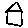
Label: house